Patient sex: F
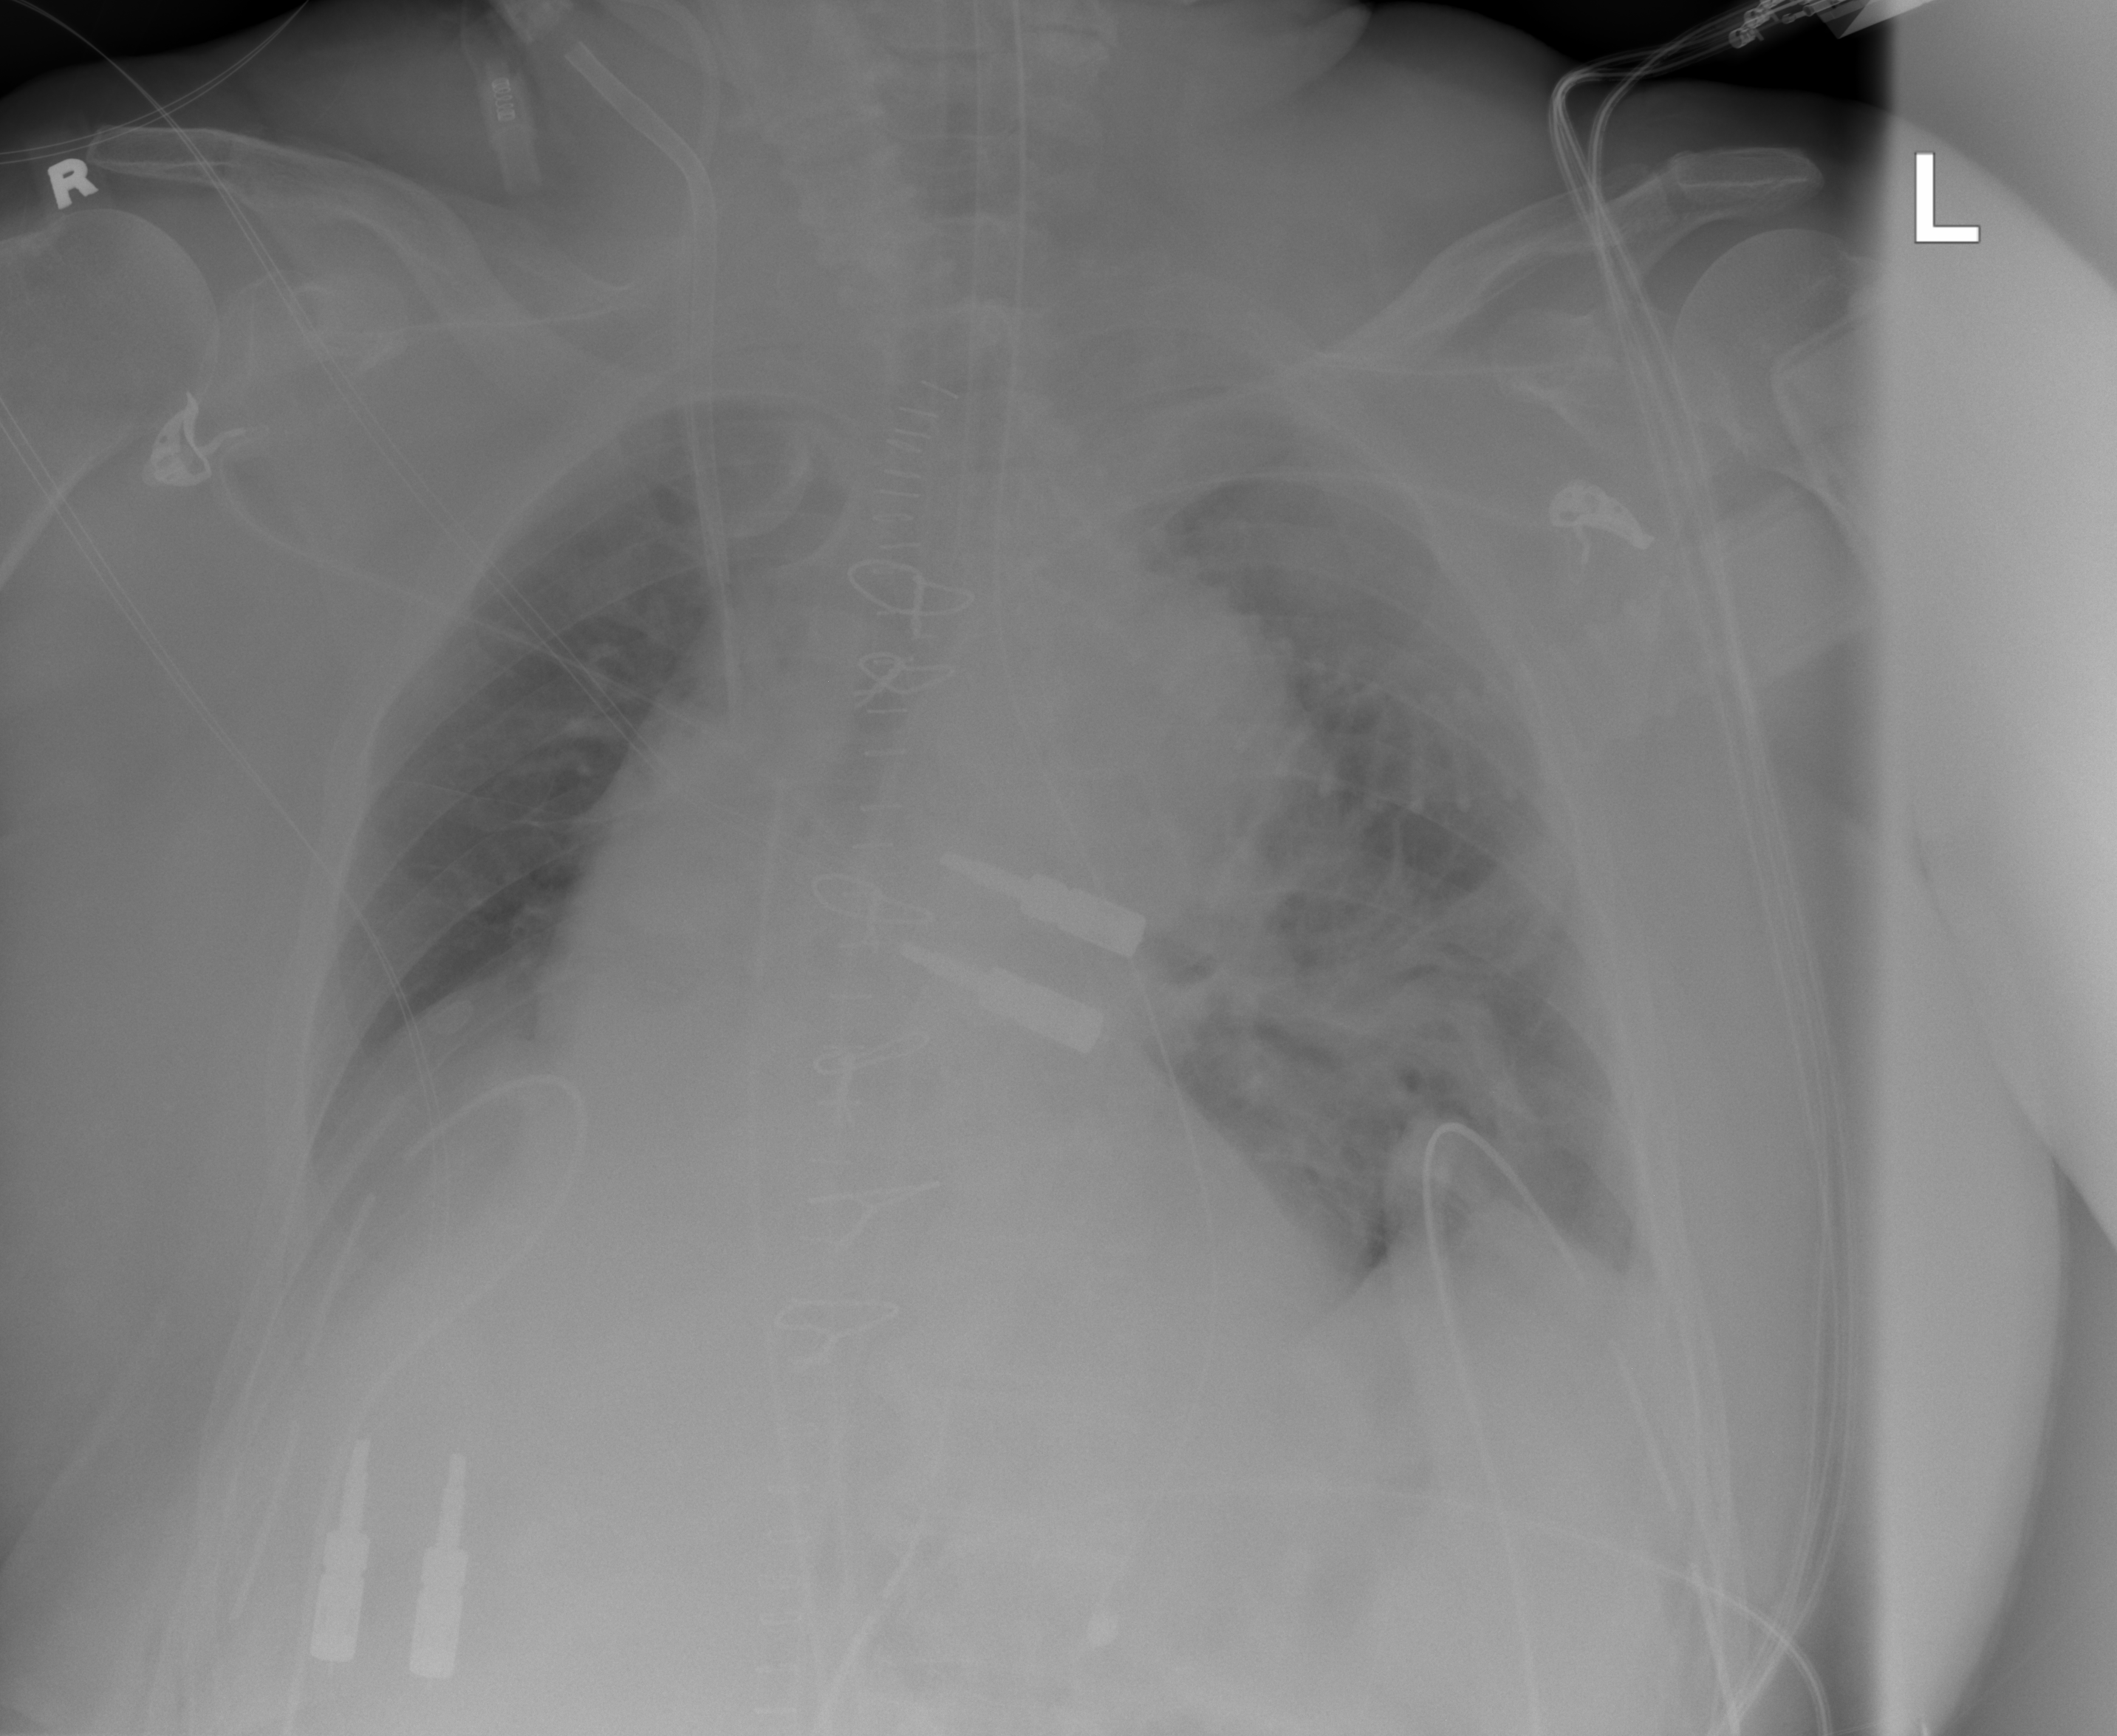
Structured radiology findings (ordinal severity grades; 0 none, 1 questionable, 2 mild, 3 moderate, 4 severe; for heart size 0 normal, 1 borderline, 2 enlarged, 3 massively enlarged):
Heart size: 0
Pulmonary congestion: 0
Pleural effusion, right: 0
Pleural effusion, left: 0
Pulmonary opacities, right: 0
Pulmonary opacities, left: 2
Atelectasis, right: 0
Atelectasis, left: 2